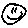
Label: smiley face